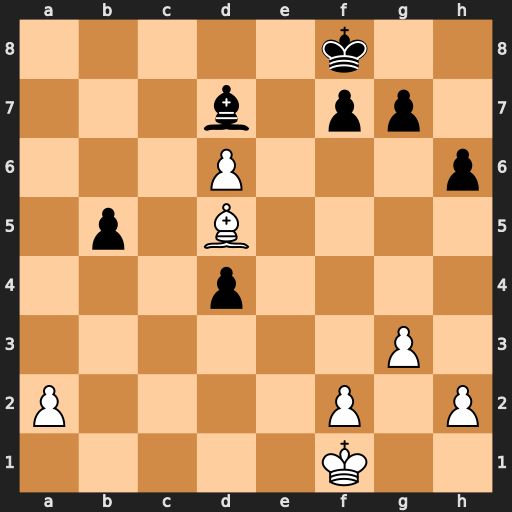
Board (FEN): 5k2/3b1pp1/3P3p/1p1B4/3p4/6P1/P4P1P/5K2
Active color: w
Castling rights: -
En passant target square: -
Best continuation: Ke2 Bf5 g4 Bxg4+ Kd3